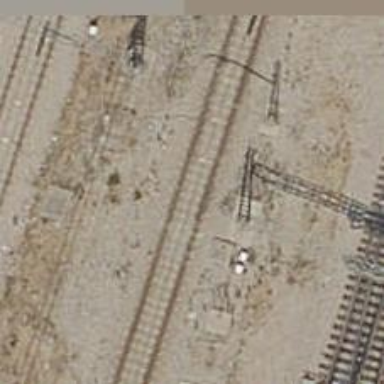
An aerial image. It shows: Railway track with contact lines for electrification.